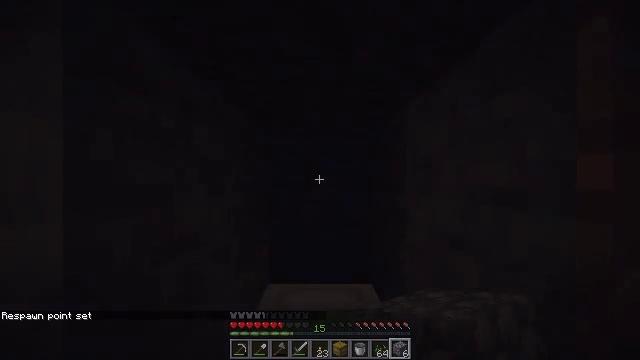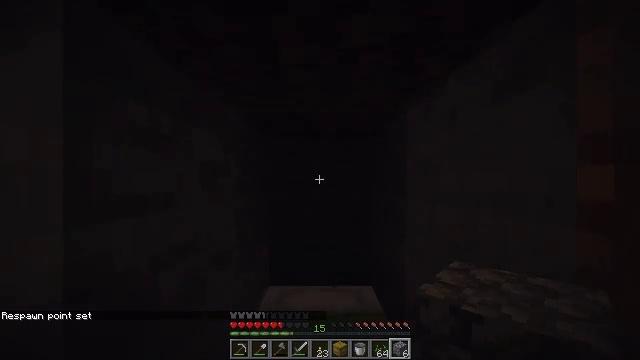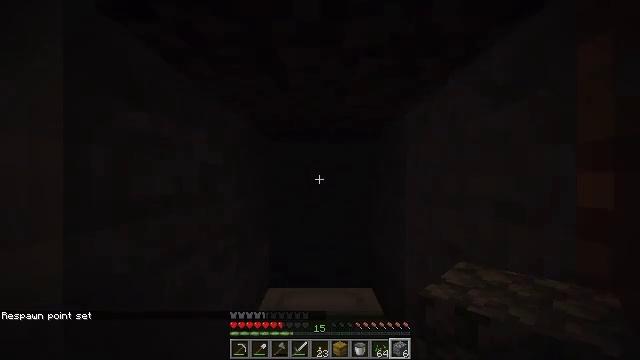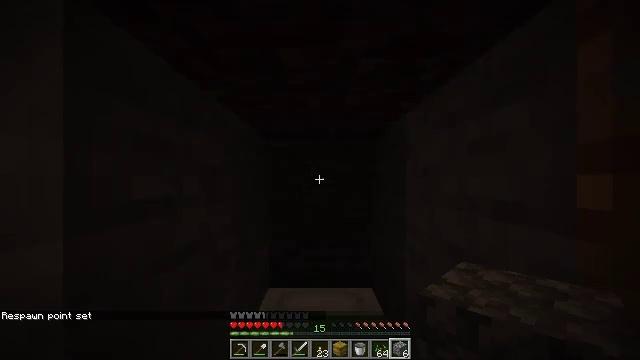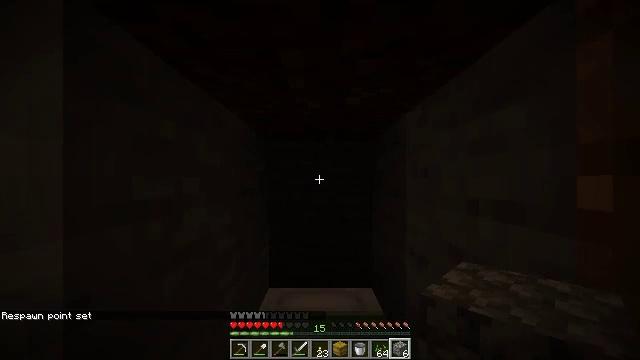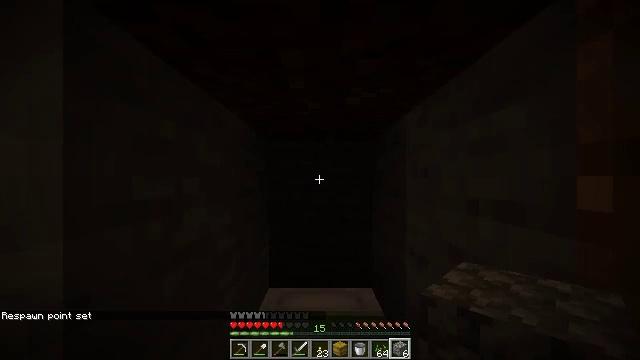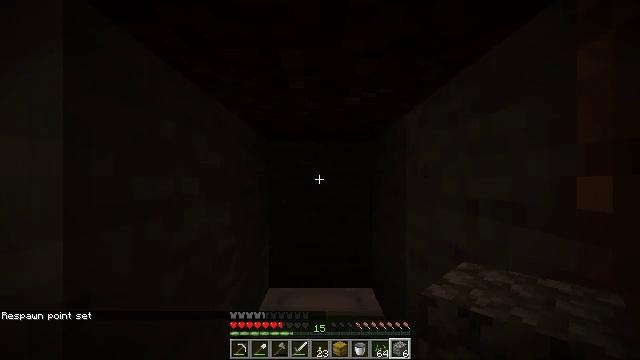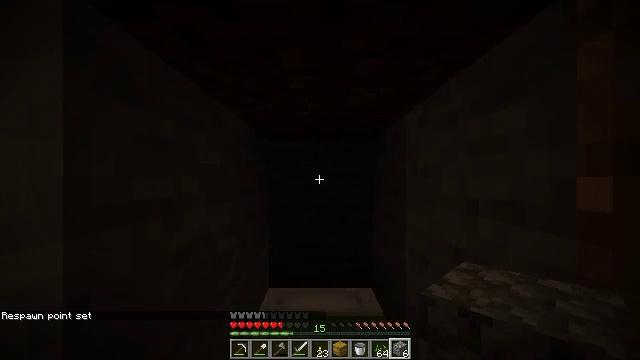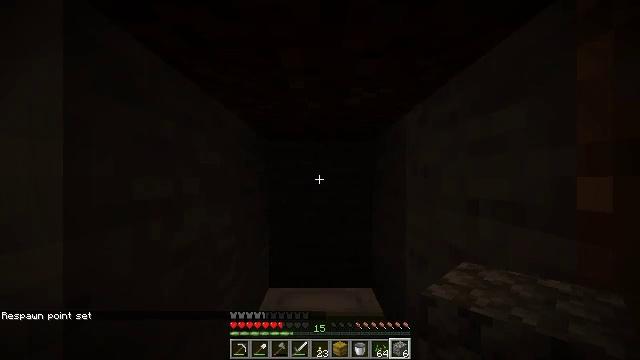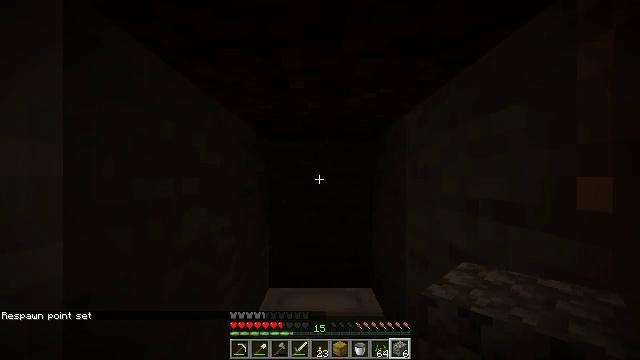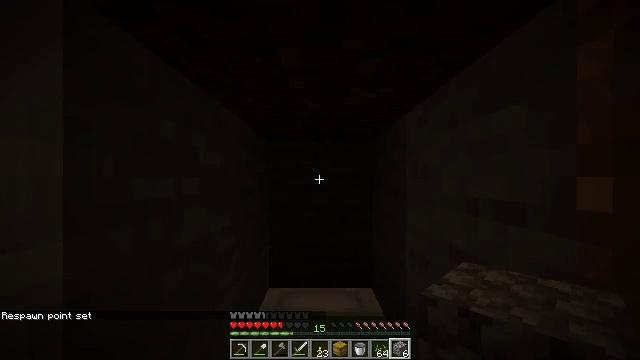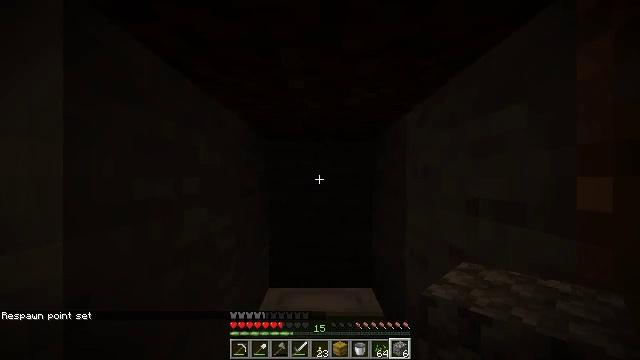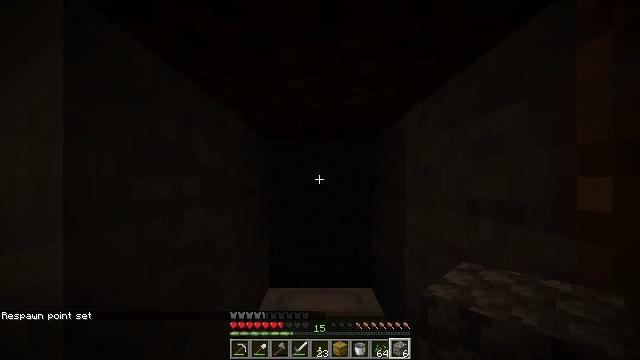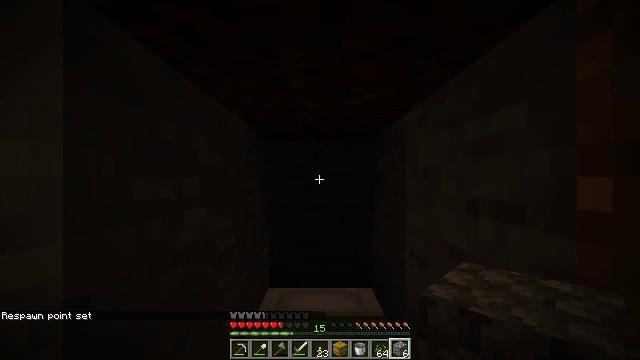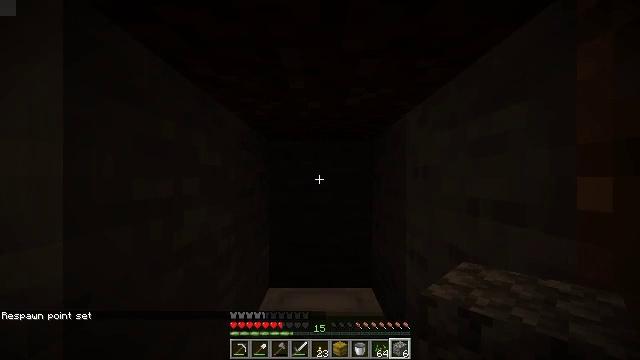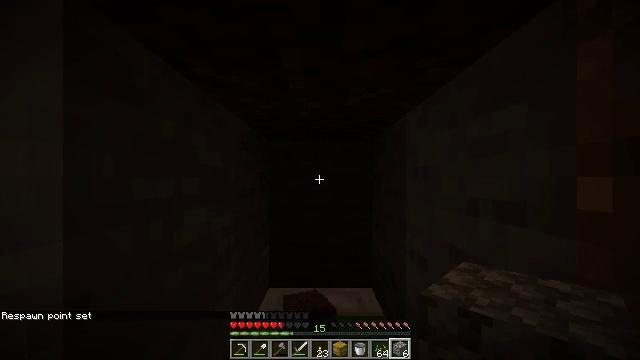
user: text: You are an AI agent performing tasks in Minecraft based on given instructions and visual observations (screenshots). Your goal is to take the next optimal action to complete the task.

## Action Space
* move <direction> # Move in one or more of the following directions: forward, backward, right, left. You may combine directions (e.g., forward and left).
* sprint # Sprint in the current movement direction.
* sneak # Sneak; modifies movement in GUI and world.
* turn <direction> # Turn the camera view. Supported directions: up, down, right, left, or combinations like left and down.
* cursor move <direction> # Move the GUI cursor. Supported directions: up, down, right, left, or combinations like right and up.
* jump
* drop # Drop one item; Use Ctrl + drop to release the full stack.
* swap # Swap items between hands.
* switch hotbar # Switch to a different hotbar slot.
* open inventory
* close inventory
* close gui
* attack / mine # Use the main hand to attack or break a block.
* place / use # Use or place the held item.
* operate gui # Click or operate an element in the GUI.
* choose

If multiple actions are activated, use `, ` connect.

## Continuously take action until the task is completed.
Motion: motion action
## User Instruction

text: Collect the lime bed for later use.
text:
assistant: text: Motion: no_op
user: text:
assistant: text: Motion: no_op
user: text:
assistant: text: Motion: no_op
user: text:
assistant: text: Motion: no_op
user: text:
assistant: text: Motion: no_op
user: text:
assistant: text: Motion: no_op
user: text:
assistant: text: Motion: no_op
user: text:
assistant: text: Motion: no_op
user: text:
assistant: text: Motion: no_op
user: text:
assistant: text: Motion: no_op
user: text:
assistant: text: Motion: no_op
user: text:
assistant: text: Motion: no_op
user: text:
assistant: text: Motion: no_op
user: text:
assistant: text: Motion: no_op
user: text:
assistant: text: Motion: no_op
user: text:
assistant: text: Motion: no_op
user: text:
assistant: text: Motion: no_op
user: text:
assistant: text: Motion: no_op
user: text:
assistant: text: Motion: no_op
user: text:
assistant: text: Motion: no_op
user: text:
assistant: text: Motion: no_op
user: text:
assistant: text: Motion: no_op
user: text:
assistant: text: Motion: no_op
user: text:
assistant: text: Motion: no_op
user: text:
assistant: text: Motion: no_op
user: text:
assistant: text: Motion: no_op
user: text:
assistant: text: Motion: no_op
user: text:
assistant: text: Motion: no_op
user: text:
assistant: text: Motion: no_op
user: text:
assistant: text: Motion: no_op